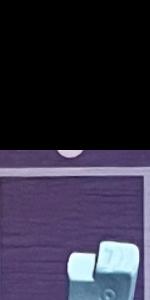
Label: Empty